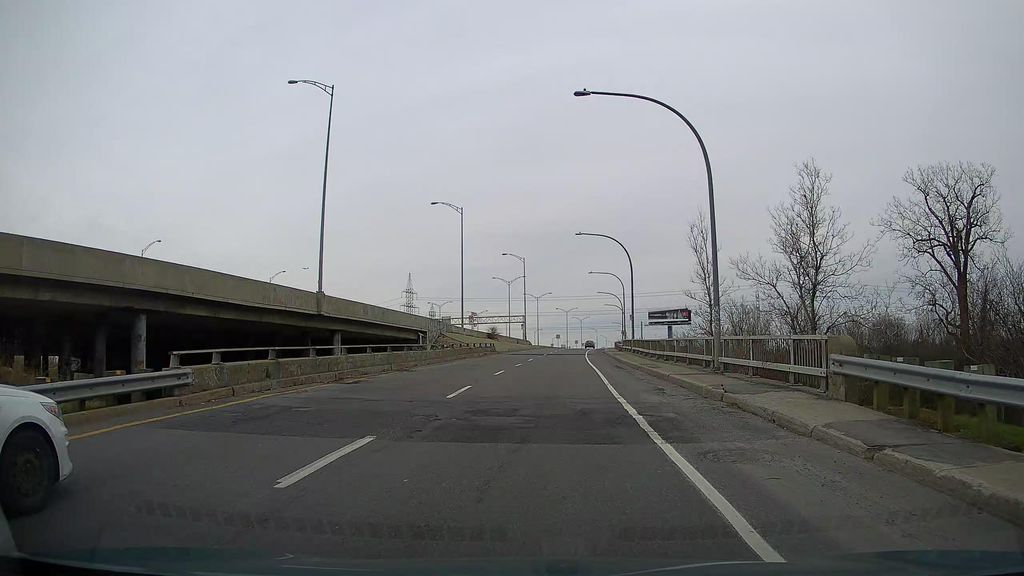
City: montreal